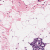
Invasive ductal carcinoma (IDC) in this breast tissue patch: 0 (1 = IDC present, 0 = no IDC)